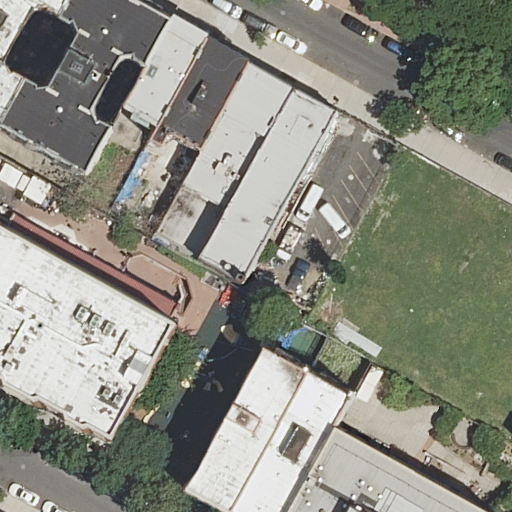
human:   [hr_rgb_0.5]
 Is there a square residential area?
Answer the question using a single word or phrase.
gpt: no

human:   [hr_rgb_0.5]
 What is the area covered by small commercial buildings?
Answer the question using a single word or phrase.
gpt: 0m2

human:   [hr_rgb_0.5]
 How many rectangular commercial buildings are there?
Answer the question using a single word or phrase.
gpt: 0

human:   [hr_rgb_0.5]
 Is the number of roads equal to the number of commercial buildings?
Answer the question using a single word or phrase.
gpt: no

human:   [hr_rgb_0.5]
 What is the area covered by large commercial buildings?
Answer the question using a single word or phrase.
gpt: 0m2

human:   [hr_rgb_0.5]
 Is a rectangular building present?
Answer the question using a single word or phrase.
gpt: yes

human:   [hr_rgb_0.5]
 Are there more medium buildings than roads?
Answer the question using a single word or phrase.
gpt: no

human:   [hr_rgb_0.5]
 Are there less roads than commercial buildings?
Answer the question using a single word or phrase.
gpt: no

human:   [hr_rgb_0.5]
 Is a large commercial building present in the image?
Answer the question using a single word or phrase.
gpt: no

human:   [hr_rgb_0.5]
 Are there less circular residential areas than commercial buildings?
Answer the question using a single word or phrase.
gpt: no

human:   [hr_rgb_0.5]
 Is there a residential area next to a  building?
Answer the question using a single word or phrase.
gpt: yes

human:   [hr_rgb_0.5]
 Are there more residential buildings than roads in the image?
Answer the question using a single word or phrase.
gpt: yes

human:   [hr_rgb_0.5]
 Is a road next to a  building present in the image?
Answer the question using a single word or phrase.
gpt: yes

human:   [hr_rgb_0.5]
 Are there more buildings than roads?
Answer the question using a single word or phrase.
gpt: yes

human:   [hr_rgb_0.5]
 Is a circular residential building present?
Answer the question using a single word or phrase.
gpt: no

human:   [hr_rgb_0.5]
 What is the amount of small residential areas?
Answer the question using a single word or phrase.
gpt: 0

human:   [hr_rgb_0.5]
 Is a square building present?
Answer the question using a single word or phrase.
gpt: no

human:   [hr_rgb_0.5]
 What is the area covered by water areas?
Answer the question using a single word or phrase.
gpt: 0m2

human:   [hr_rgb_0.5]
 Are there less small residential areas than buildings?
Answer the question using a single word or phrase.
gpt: yes

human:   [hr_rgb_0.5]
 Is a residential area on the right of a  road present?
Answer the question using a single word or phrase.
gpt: no

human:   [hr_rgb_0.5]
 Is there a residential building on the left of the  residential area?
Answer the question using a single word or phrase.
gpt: no

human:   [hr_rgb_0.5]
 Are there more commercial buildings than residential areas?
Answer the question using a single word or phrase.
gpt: no

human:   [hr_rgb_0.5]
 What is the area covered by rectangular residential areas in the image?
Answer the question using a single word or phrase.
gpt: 1677m2

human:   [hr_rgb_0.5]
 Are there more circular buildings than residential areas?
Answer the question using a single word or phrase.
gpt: no

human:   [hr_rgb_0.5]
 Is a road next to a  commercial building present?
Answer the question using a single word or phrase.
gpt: no

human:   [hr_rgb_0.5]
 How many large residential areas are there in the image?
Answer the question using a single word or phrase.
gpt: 1

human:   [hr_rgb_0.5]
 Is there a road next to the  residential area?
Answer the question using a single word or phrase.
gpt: yes

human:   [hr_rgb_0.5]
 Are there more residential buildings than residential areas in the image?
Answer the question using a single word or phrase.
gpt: yes

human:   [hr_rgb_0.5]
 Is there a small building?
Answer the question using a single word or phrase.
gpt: yes

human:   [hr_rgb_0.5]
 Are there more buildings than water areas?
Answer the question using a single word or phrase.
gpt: yes

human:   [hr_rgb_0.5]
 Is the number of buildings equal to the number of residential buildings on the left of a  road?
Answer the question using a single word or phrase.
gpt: no

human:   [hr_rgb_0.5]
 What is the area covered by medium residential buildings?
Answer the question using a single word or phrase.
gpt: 993m2

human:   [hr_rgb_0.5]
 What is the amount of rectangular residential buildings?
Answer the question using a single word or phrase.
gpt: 6

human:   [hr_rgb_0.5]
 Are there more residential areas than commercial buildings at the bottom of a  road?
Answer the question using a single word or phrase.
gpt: yes

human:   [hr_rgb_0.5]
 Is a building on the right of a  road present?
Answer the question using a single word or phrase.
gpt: yes

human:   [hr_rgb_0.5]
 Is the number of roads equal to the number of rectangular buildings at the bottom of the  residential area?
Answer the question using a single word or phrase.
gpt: no